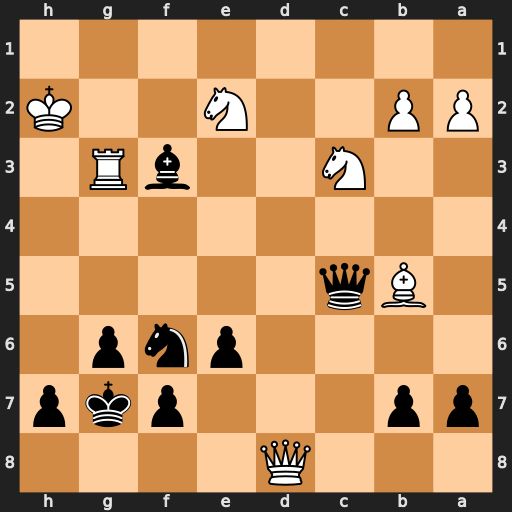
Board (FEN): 3Q4/pp3pkp/4pnp1/1Bq5/8/2N2bR1/PP2N2K/8
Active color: b
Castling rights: -
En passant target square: -
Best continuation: Qf2+ Kh3 Qf1+